Question: I applied the same width to an anchor and a submit input. The anchor looks right, but the submit input's width is too small. The problem occurs only in Firefox. Chrome is fine.

'''
<a>Save</a>
<input type="submit" value="save" />
'''
'''
a,
input {
display: block;
width: 5em;
text-align: center;
font-size: 1.4em;
padding: 0.6em 2em;
/* hack to get the width to work on Chrome */
box-sizing: content-box;
}
'''
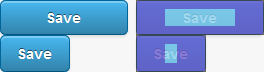
Answer: Try inline-block instead of block
'''
a,
input {
display: inline-block;
width: 5em;
text-align: center;
font-size: 1.4em;
padding: 0.6em 2em;
}
'''